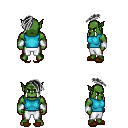
a pixel art fantasy rpg character, male body template, orc, green skin, teal sleeveless shirt, white pants, gray long mohawk hairstyle, white cloth bracers, brown slippers, four views (front, back, left, right), 2x2 character sprite sheet, small pixel art, hard edges, no anti-aliasing